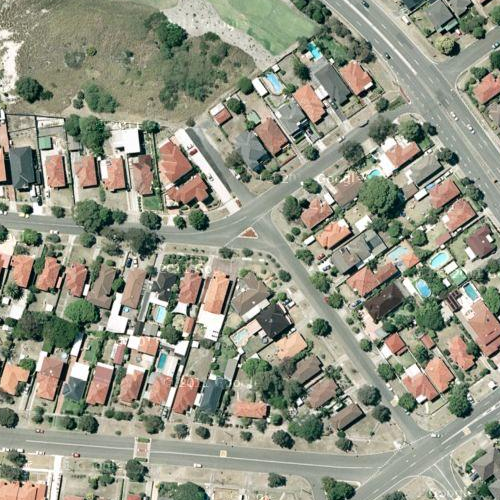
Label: sydney